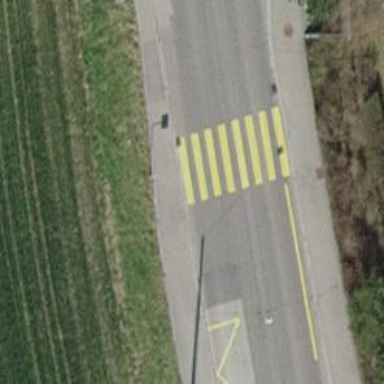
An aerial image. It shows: Marked crossing with zebra markings on the road.